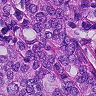
Metastatic tissue present: yes